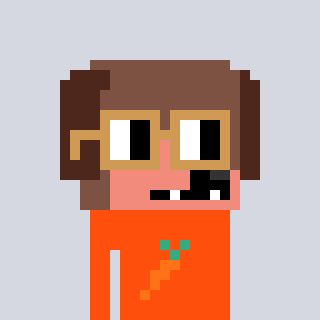
a pixel art character with square brown glasses, a dog-shaped head and a orange-colored body on a cool background